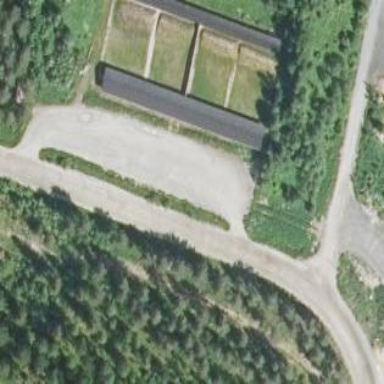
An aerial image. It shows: Shooting range on leisure land pitch.